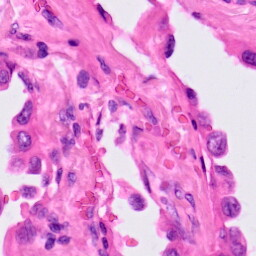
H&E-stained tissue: Lung